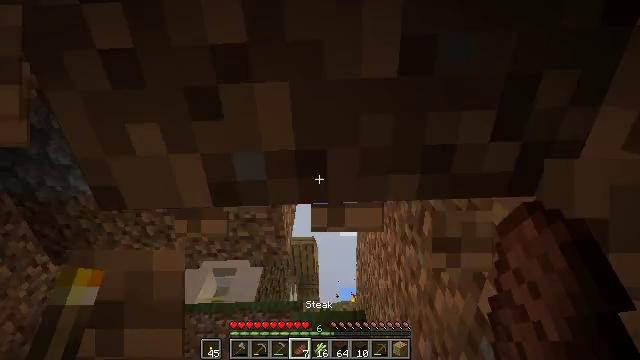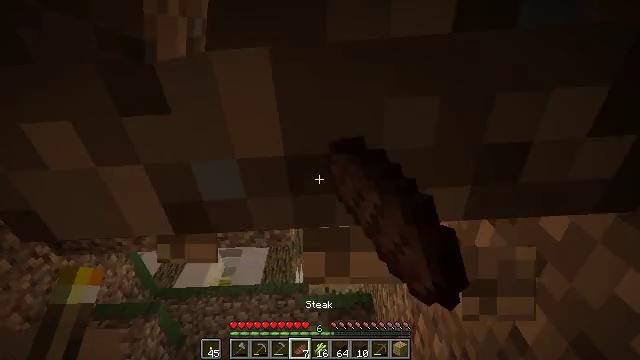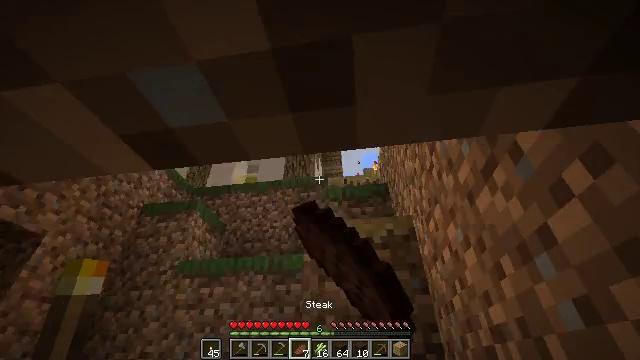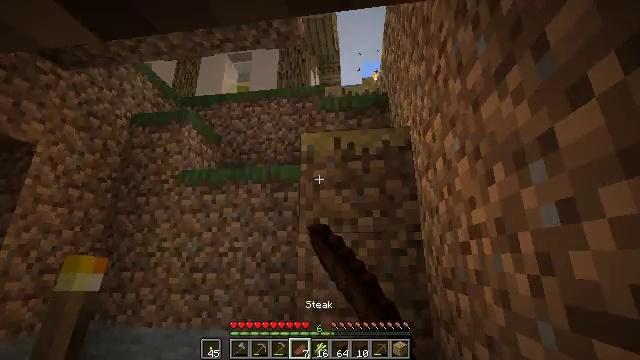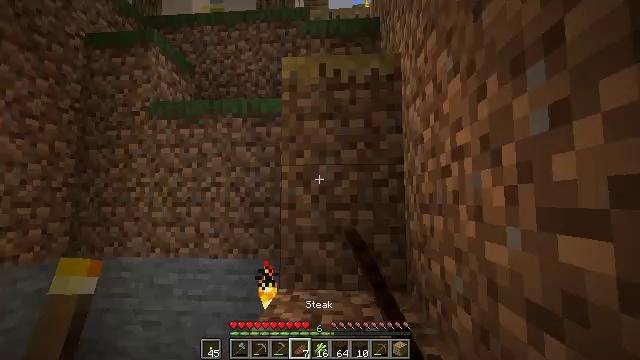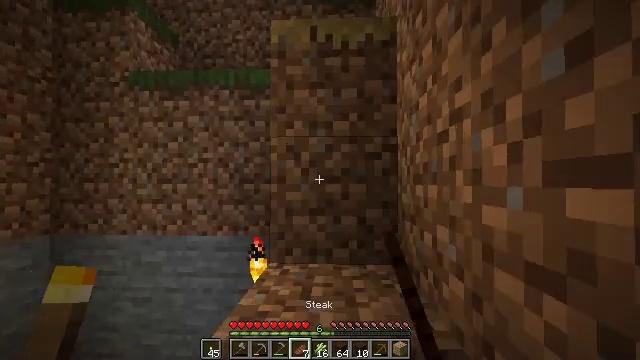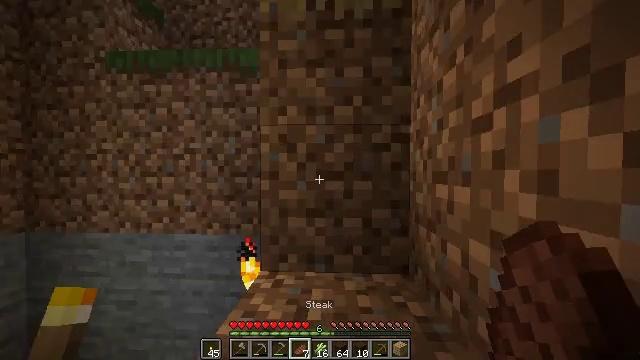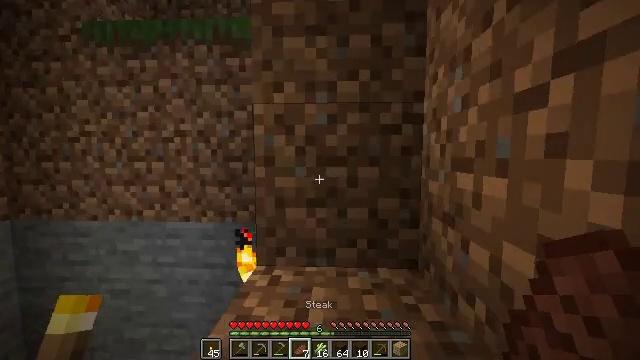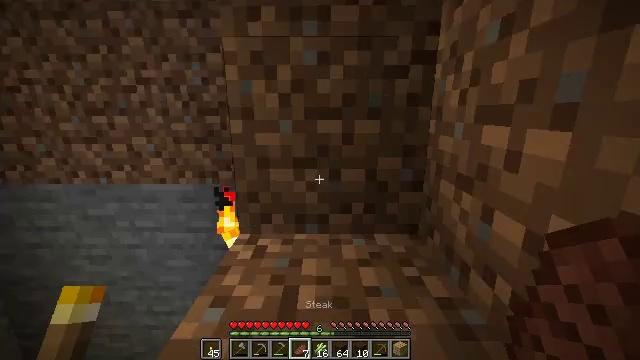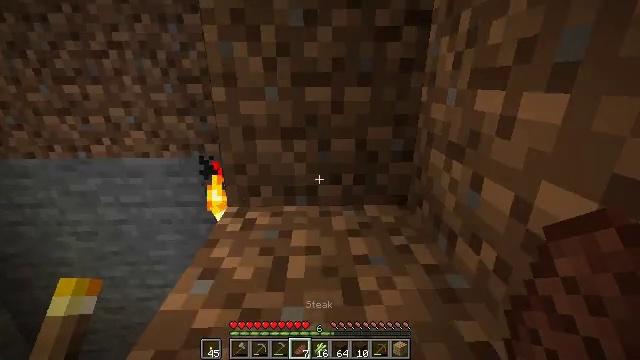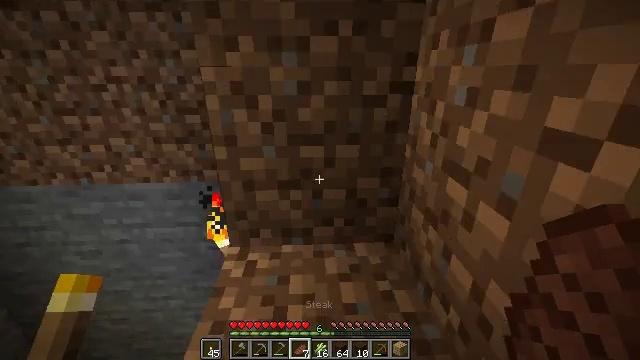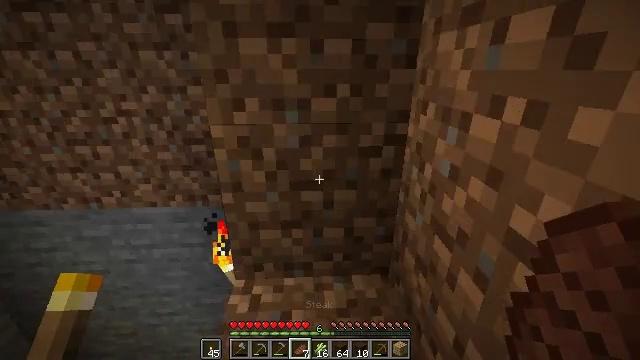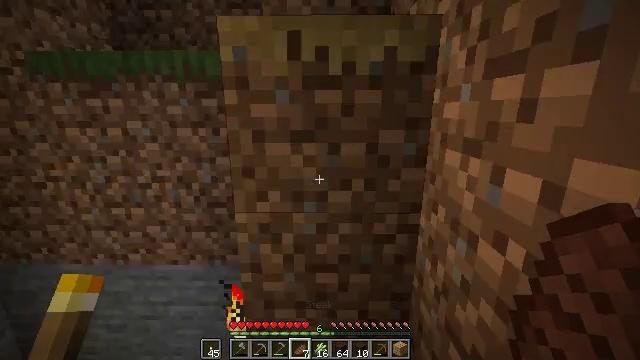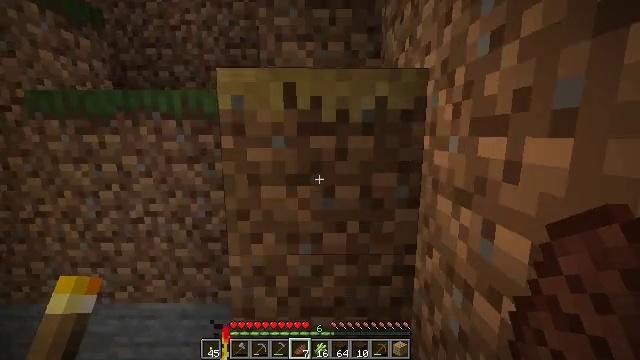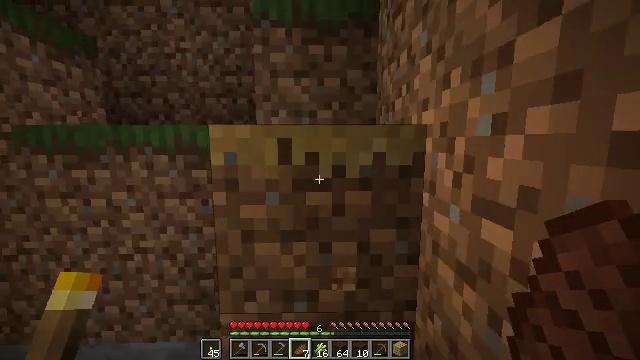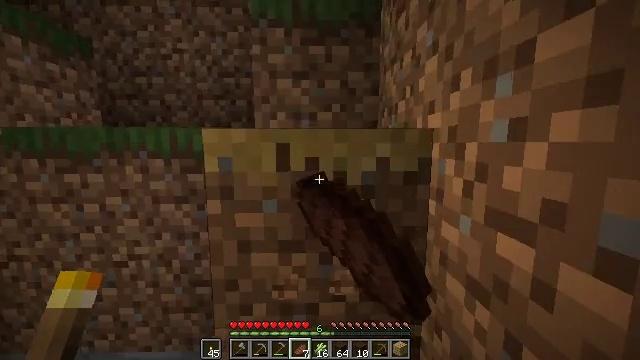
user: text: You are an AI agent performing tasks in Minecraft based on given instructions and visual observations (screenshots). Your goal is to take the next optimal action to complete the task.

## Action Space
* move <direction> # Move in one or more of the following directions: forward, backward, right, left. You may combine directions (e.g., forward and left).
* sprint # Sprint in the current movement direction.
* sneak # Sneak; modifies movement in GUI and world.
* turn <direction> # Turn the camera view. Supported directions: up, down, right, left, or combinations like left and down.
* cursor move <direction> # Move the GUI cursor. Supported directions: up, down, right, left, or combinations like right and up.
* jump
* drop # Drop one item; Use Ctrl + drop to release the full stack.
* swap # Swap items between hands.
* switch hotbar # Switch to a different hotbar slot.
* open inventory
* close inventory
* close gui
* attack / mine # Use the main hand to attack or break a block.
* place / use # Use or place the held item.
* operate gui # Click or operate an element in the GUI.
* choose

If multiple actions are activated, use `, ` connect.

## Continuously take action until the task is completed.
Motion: motion action
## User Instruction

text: Mine the grass path to create a new path.
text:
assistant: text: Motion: move forward, turn left and down, attack / mine, jump
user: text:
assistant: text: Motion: move forward, turn left and down, jump
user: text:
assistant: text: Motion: move forward, turn down
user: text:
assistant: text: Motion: move forward, turn right and down
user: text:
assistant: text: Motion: move forward, turn right and down
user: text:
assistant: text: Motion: move forward, turn down
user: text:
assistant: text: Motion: move forward, turn down
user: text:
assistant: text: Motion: move forward, turn right and down
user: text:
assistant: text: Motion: move forward, turn right and down
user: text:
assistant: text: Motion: move forward, turn right and down, jump
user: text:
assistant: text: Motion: move forward, jump
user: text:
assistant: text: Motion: move forward, turn left and up, jump
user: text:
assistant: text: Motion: move forward, turn right and up, jump
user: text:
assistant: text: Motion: move forward, turn up, attack / mine
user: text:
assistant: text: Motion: move forward, attack / mine
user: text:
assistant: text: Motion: move forward, attack / mine
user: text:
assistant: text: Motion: move forward, attack / mine
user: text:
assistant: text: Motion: move forward, attack / mine
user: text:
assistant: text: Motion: move forward, attack / mine
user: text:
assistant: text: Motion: move forward, attack / mine
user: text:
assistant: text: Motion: move forward, turn left and down, attack / mine
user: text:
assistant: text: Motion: move forward, turn down, attack / mine
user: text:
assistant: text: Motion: move forward, turn right and down, attack / mine
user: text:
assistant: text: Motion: attack / mine
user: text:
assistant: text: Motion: attack / mine
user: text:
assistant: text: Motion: attack / mine
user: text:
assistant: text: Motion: attack / mine
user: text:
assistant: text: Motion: turn left and down, attack / mine
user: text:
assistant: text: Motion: turn down, attack / mine
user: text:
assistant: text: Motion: turn down, attack / mine